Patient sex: M
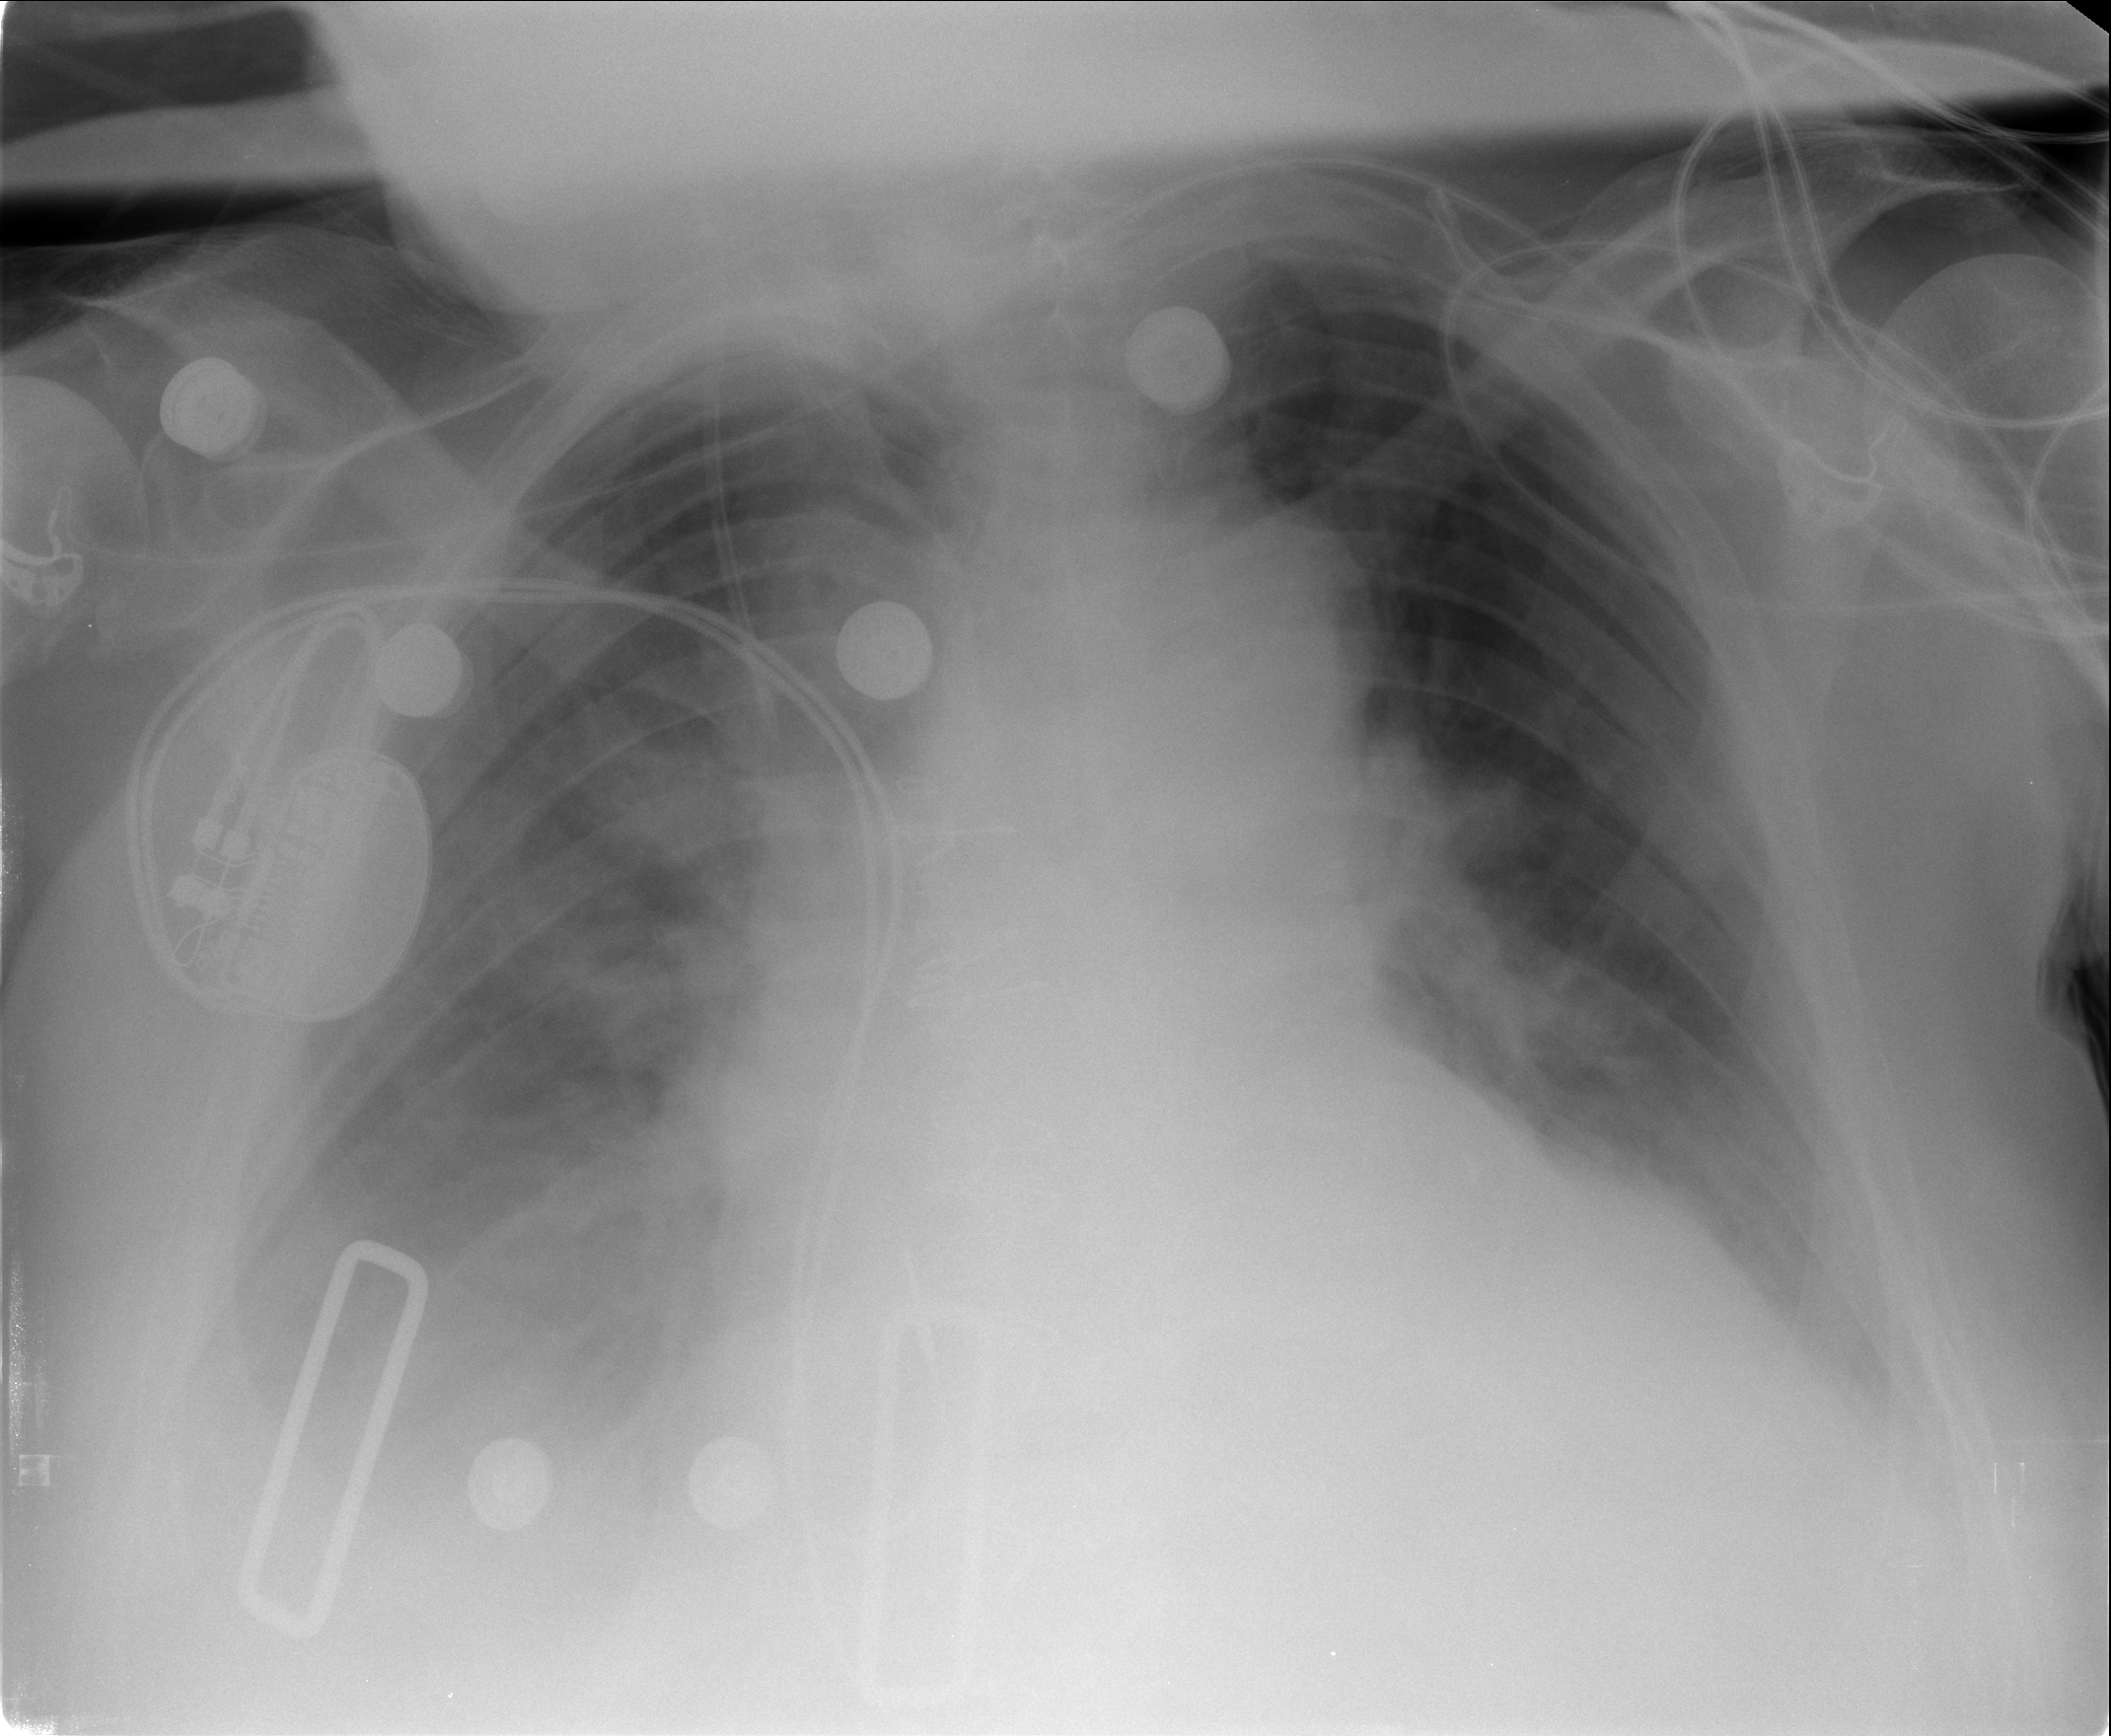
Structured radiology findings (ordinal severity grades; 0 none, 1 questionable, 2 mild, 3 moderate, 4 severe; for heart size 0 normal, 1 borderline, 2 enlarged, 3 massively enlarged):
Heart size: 2
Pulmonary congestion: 3
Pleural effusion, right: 3
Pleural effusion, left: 2
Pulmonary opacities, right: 0
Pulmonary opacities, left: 0
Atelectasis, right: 3
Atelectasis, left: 2